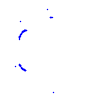
Particle: pion